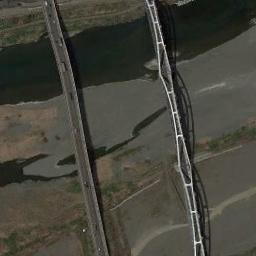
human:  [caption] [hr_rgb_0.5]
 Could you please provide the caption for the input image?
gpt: Two parallel bridges connect the land on both sides of the meandering river, With long yellow banks on either side of the river .

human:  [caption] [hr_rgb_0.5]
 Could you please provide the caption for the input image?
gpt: There are two bridges over the river between the bare land .

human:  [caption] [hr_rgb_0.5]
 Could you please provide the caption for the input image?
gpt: Two bridges built on a dark green river and the flood bed of the river .

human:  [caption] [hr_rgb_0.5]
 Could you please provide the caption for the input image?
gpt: There is a white sign on the bridge .

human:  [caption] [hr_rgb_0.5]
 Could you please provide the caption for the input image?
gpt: There are many cars on the bridge .